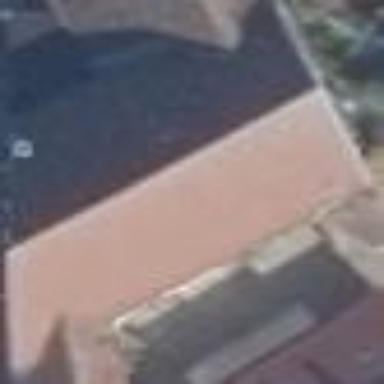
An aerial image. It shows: Gabled roof house.